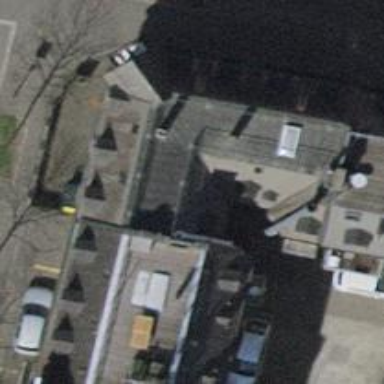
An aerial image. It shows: Building with apartments featuring unique double saltbox roof shape.